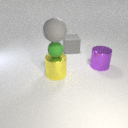
large gray rubber sphere above small green rubber sphere